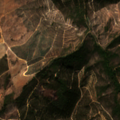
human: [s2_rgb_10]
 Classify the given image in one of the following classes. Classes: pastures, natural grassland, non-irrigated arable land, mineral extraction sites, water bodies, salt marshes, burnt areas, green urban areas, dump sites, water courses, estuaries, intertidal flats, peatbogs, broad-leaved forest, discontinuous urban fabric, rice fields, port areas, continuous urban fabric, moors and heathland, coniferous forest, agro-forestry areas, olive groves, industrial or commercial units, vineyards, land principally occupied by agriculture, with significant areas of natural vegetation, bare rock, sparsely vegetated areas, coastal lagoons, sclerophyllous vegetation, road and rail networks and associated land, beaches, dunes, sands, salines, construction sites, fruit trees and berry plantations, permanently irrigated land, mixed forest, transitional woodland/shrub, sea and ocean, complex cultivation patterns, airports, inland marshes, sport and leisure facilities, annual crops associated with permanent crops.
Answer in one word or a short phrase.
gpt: land principally occupied by agriculture, with significant areas of natural vegetation, broad-leaved forest, transitional woodland/shrub